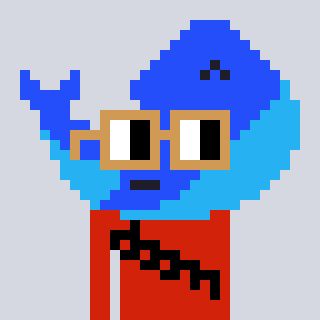
a pixel art character with square brown glasses, a whale-shaped head and a red-colored body on a cool background